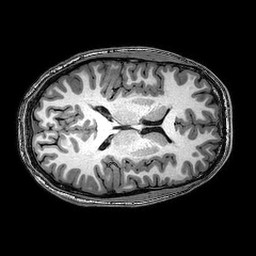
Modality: T1w
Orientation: axial
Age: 24
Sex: male
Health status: healthy
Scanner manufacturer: philips
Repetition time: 0.008361 s
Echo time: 0.00386 s